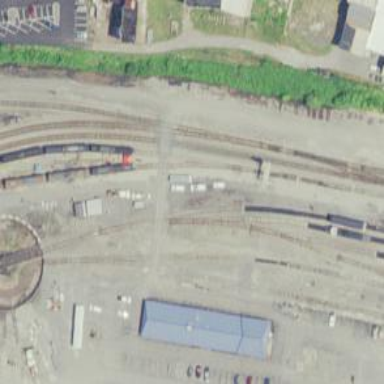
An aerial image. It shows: Railway siding with rails.